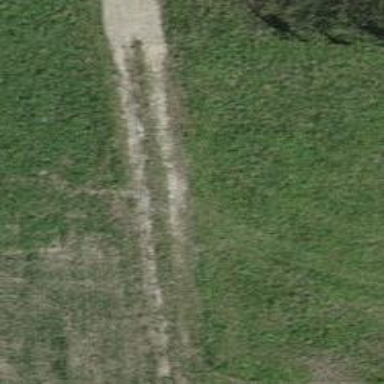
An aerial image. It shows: Track road with grade4 tracktype.